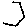
Label: hexagon